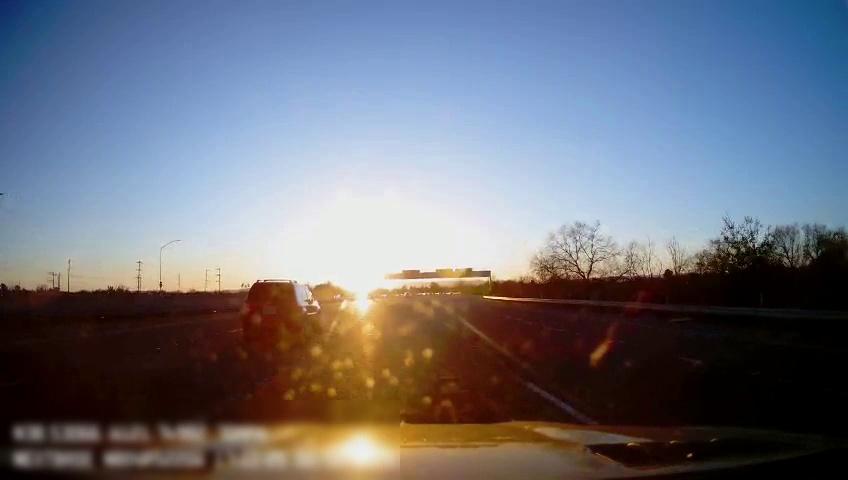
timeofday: Day
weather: Sunny
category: Drivable Space
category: Vehicles | SUV
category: Lanes | Alternate Lane
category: Lanes | Alternate Lane
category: Lanes | Current Lane
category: Lanes | Current Lane
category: Lanes | Alternate Lane
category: Lanes | Alternate Lane
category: Traffic | Signs
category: Traffic | Signs
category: Traffic | Signs